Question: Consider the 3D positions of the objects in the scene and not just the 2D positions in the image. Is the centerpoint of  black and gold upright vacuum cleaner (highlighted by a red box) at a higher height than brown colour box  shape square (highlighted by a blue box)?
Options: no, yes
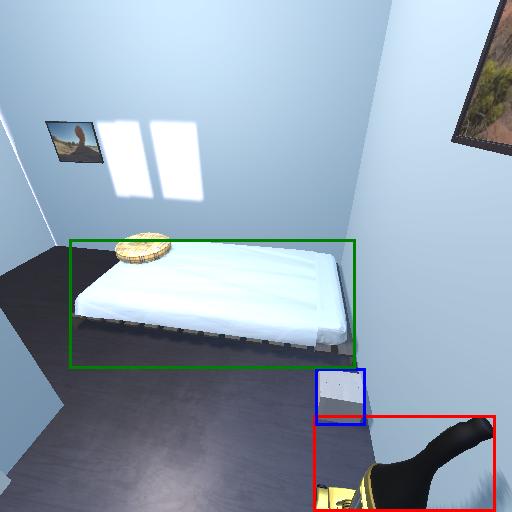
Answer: no